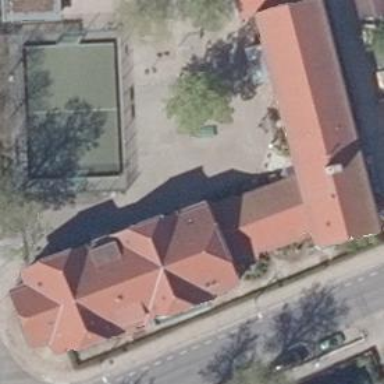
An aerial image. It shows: School building.